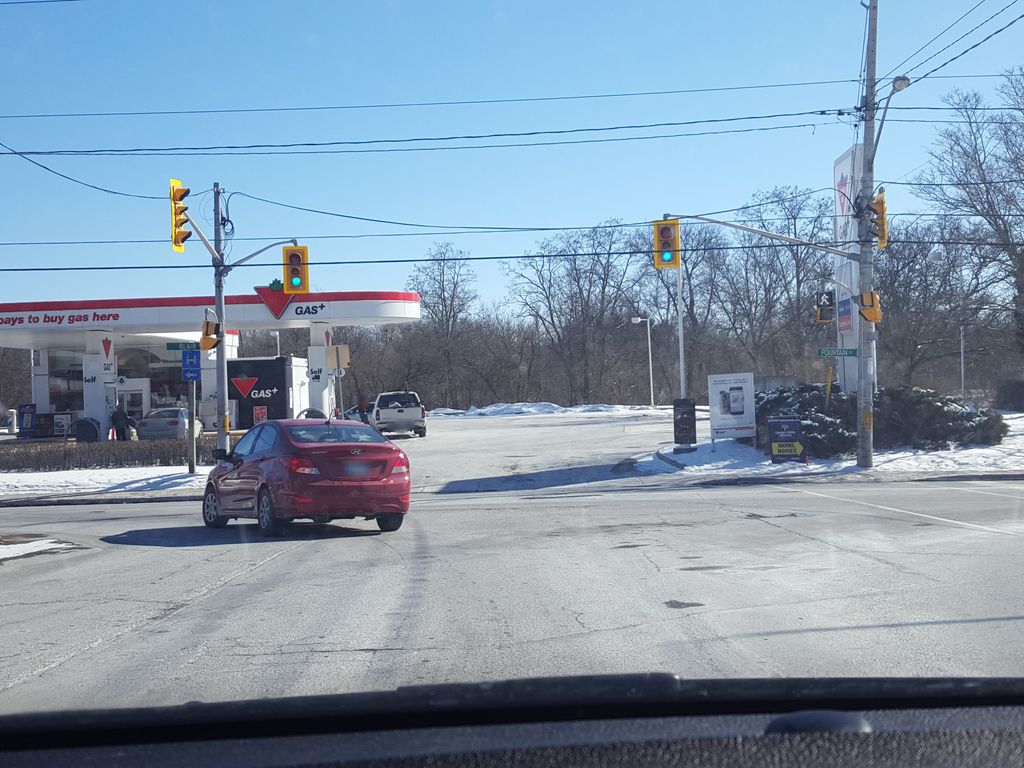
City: kitchener-waterloo